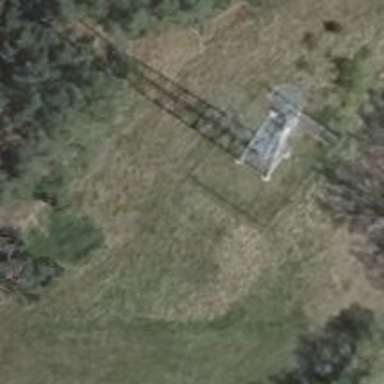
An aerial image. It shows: Man-made mast used for communication purposes.